Question: Can anyone tell me why my deserializer isn't working?
Main.java
'''
try {
Serializer serializer = new Persister();
AssetManager assetManager = getAssets();
InputStream inputStream = assetManager.open("data.xml");
Data d = serializer.read(Data.class, inputStream);
System.out.println("[JOE]: "+d.getPokemon().getName());
}
catch (Exception e) {
e.printStackTrace();
System.out.println("[JOE] error: "+e.getMessage());
}
'''
data.xml:
'''
<Data>
<Pkmn>
<nm>Beedrill</nm>
<tp>bug</tp>
<ablt>swarm</ablt>
<wkns>fire</wkns>
beedrill</img>
</Pkmn>
</Data>
'''
Pokemon.java:
'''
package com.example.pokemon;
import java.io.Serializable;
import org.simpleframework.xml.Element;
//import org.simpleframework.xml.Element;
public class Pokemon implements Serializable{
@Element
private String name;
@Element
private String type;
@Element
private String abilities;
@Element
private String weakness;
@Element
private String image;
public Pokemon(){}
public Pokemon(String n, String t, String a, String w, String i){
name = n;
type = t;
abilities = a;
weakness = w;
image = i;
}
public String getName(){
return name;
}
}
'''
Data.java:
'''
import org.simpleframework.xml.Element;
import org.simpleframework.xml.ElementList;
import org.simpleframework.xml.Root;
@Root(name="Data", strict=false)
public class Data {
@Element
private Pokemon pokemon;
public Pokemon getPokemon() {
return pokemon;
}
}
'''
Stack Trace:

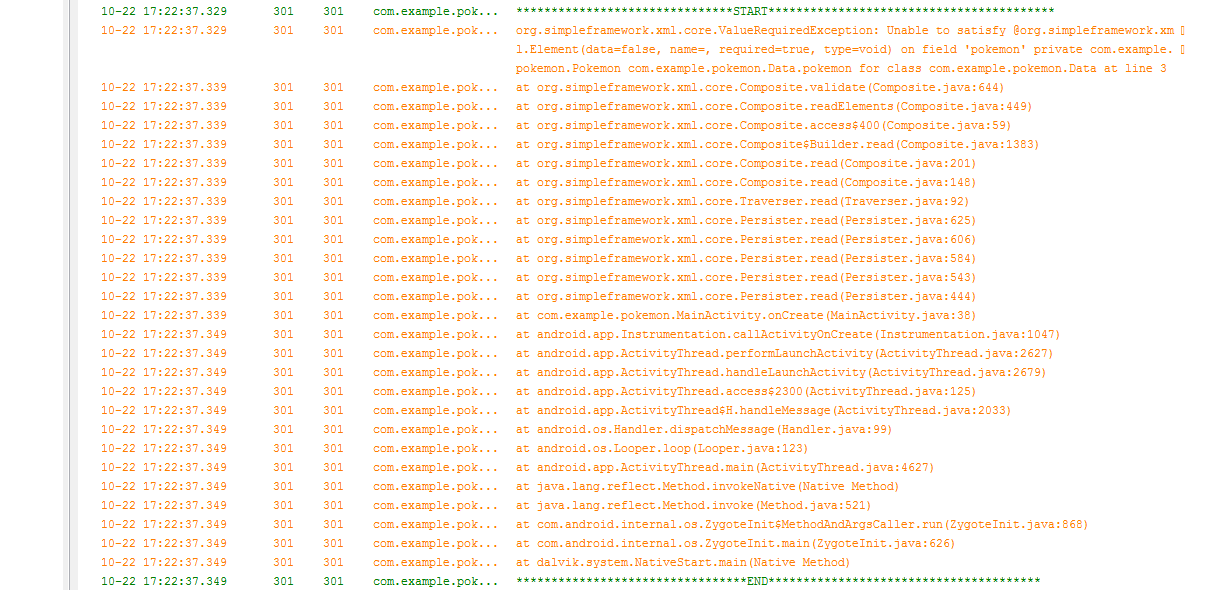
Answer: Well, there are a couple of things worth pointing out here:
Firstly, you've annotated the 'pokemon' field in the 'Data' class, but this is not going to work unless you supply the name of the xml tag the field should be bound up to. SimpleXML won't know that you actually mean the bind up 'Pkmn' to 'pokemon'. In short, add:
'''
@Element(name="Pkmn") private Pokemon pokemon;
'''
Last time I checked, SimpleXML does support auto-binding, but that will require the <URL> and the field names have to match the xml tags.
That being said, the safest option here is to not use '@Default' and explicitly supply the name with every annotation. That is, go through your 'Pokemon' class and declare the name for every '@Element' annotation. For example:
'''
...
@Element(name="ablt") private String abilities;
...
'''
After that, you should be close to have working code. To clean up, you may want to remove 'strict=false' from the '@Root' declaration of your 'Data' class. That was probably your initial attempt to bypass the 'ValueRequiredException'? If the 'Data' tag not having a 'Pkmn' tag is a valid scenario, then potentially leave it in there, but otherwise you should remove it to avoid undesired side effects.